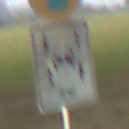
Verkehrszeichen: CarsharingfahrzeugeFrei
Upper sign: AbsolutesHalteverbot
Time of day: SunriseSunset
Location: Outdoor (Suburban)
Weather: PartlyCloudy
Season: NotSpecified
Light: Natural